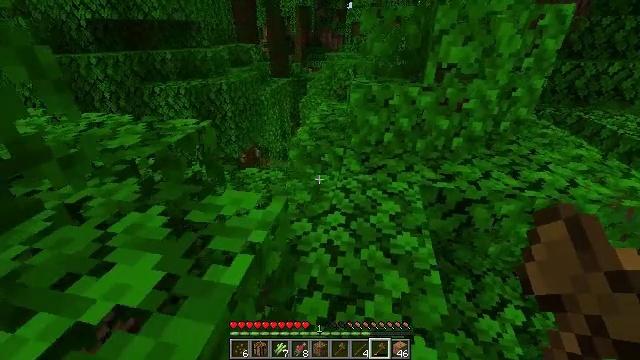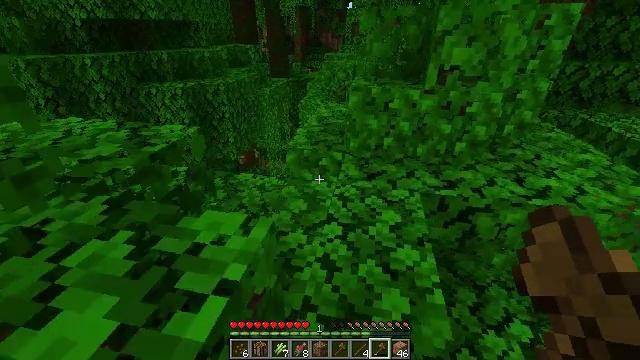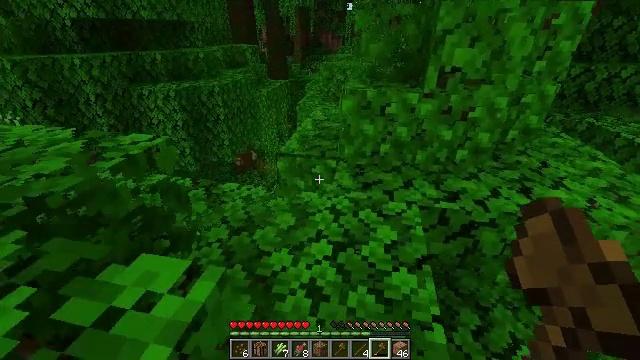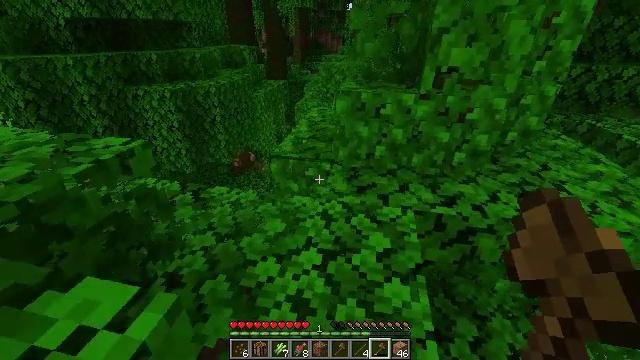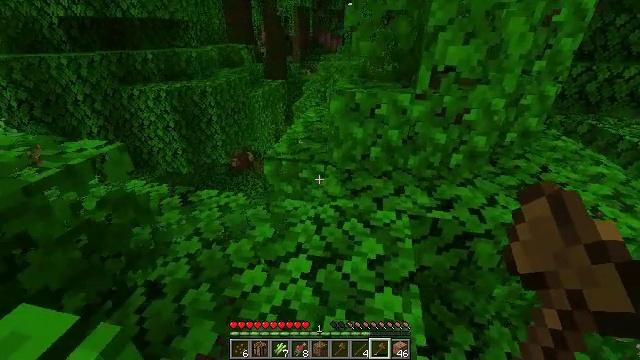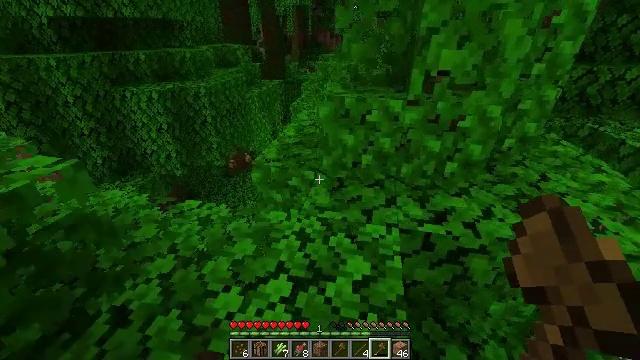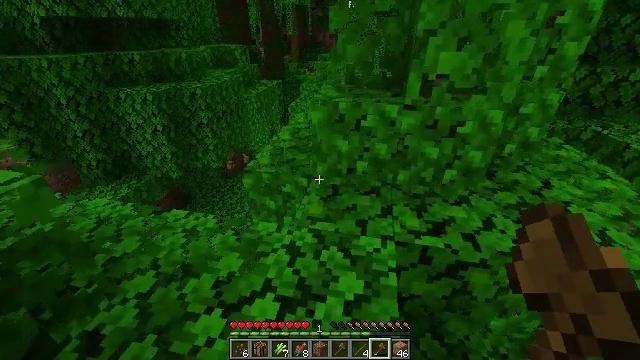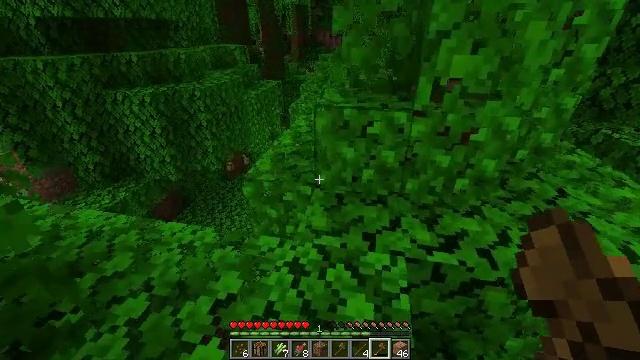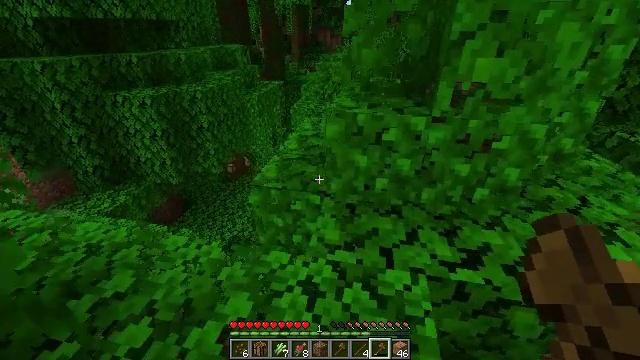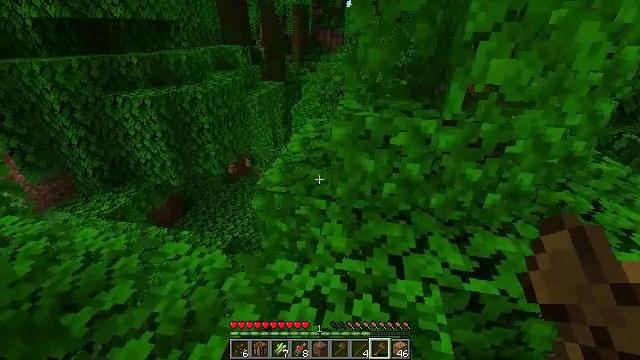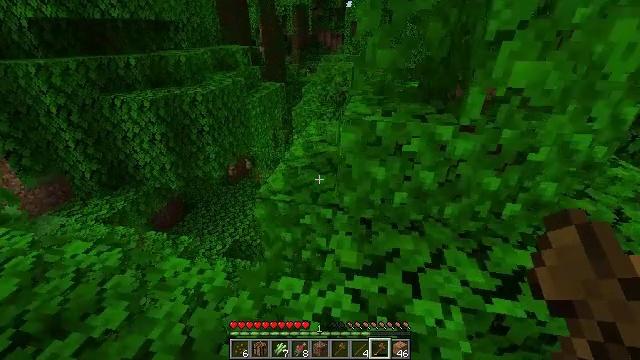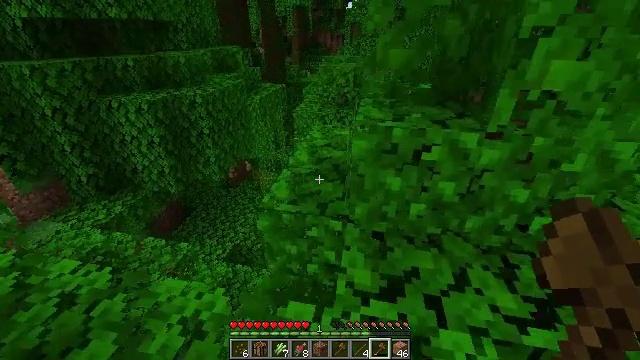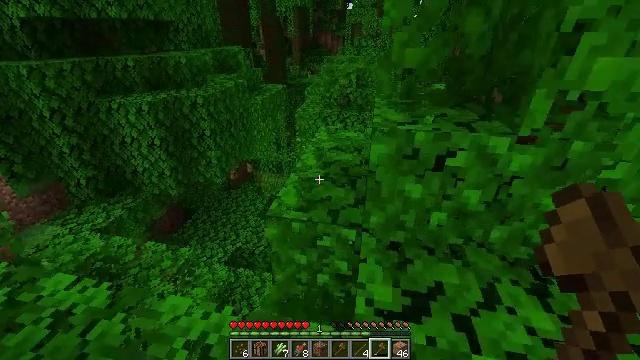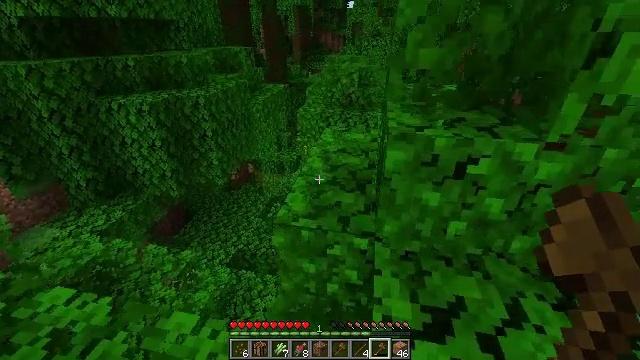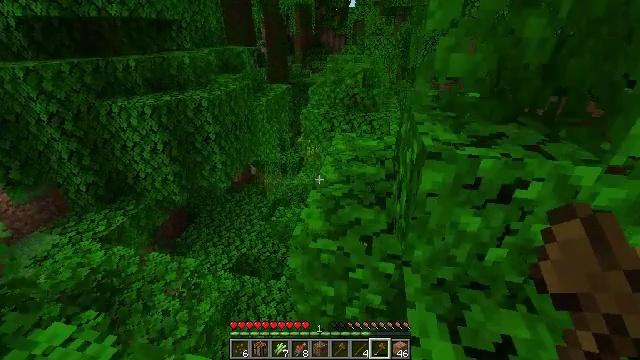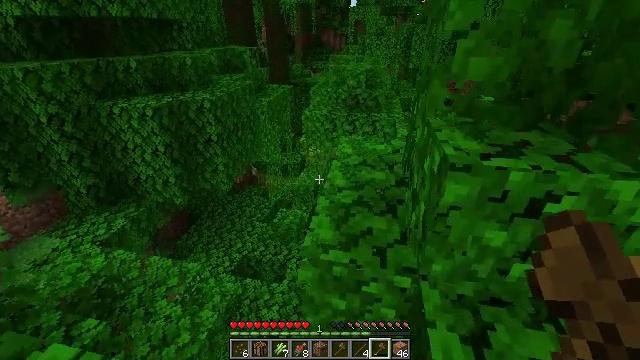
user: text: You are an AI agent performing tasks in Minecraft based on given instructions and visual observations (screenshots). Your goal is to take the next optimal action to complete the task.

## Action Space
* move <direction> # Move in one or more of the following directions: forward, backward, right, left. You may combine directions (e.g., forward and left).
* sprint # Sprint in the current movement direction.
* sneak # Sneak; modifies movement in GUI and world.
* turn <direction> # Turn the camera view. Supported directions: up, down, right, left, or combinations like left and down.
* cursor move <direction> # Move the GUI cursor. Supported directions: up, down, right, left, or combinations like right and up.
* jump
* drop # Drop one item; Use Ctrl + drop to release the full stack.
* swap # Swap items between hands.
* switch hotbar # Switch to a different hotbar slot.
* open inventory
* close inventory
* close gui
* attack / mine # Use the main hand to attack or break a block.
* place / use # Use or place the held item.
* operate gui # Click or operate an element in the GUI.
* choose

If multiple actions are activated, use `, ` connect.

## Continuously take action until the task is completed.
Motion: motion action
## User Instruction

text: Gather melon for food.
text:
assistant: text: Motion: move forward
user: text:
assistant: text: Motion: move forward and move right
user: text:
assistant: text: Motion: move forward and move right
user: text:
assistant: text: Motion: move forward and move right
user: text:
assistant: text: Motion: move forward and move right
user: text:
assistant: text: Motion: move forward and move left
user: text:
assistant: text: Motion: move forward and move left
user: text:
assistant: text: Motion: move forward and move left
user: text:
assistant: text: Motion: move forward
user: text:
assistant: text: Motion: move forward
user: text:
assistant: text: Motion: move forward and move left
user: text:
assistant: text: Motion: move forward and move left
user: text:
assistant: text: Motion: move forward and move left
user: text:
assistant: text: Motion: move forward and move left
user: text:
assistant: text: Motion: move forward and move left
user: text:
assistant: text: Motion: move forward, sprint, turn right
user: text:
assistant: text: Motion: move forward, sprint, turn right
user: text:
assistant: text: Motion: move forward and move right, sprint, turn right
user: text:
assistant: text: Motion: move forward and move right, sprint
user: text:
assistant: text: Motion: move forward and move right, sprint
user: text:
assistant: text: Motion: move forward and move right, sprint
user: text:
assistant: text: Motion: move forward and move right, sprint
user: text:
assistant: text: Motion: move forward and move right, sprint
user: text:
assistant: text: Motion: move forward, sprint
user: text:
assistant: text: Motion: move forward, sprint
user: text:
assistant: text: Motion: move forward, sprint
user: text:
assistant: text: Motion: move forward, sprint
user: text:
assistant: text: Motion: move forward, sprint
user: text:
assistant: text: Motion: move forward, sprint
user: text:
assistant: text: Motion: move forward